Aerial crown-view tile of a tropical tree (Barro Colorado Island, Panama), acquired 20240611:
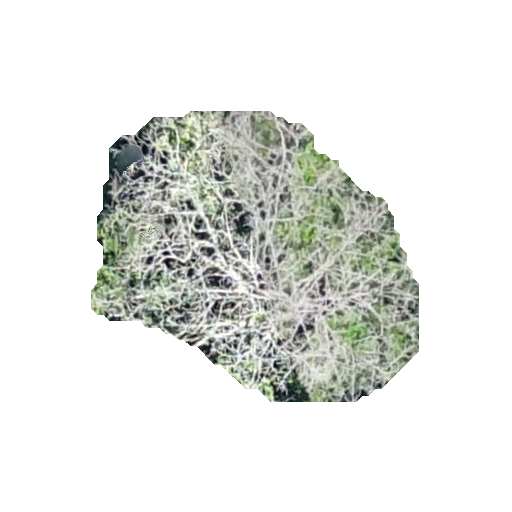
Species: Tabebuia rosea
GBIF accepted scientific name: Tabebuia rosea
Crown area: 109.579 m²